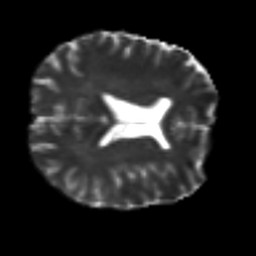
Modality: T2w
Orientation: axial
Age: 49
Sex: male
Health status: healthy
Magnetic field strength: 3 T
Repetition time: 8.4 s
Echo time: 0.0926 s